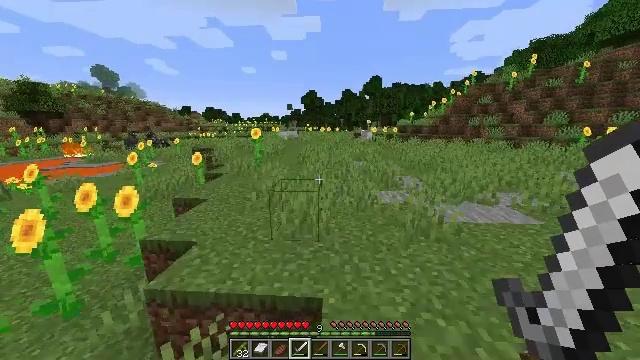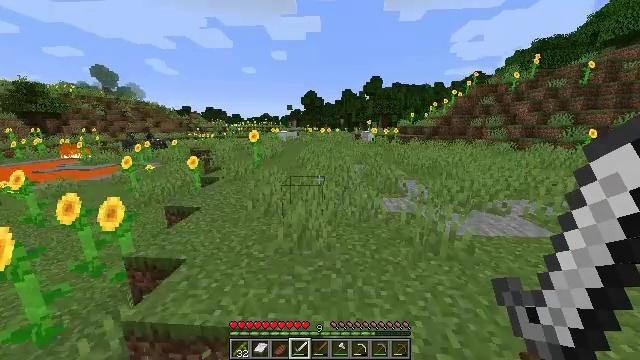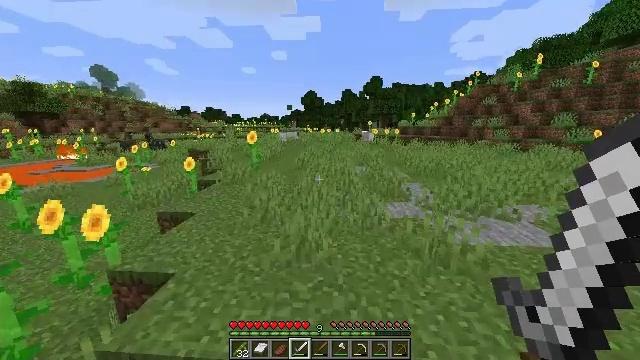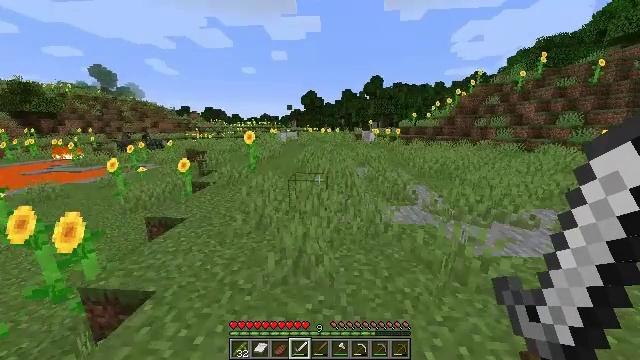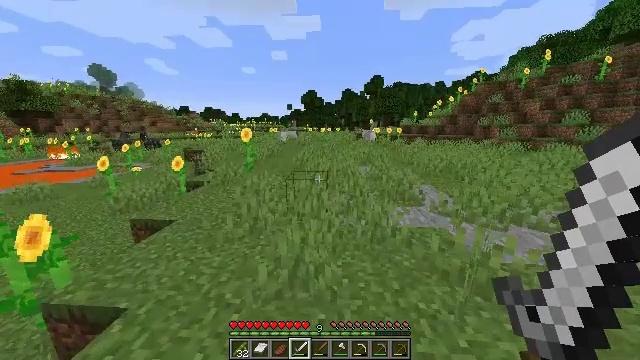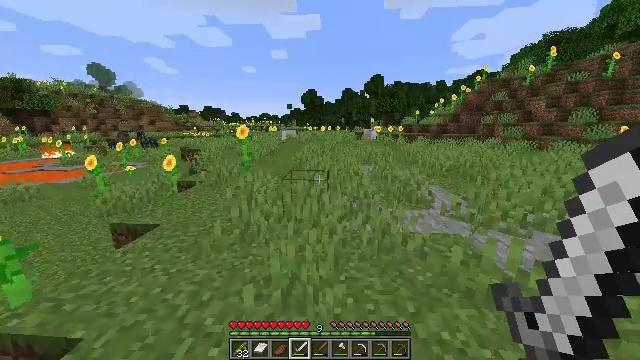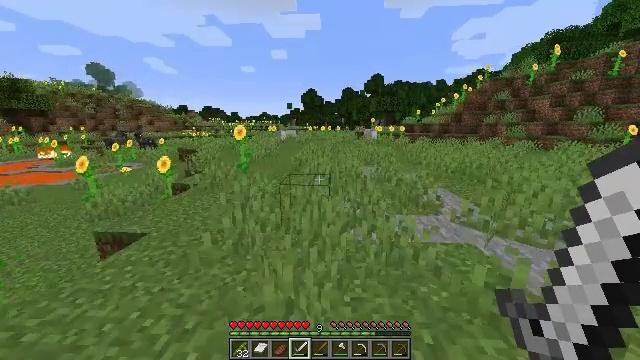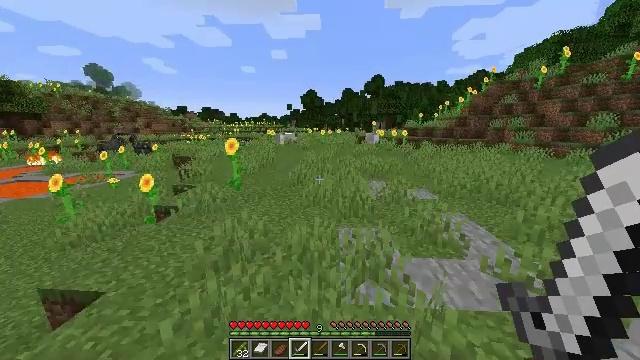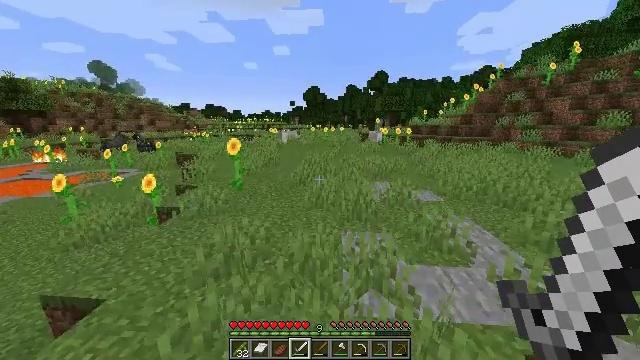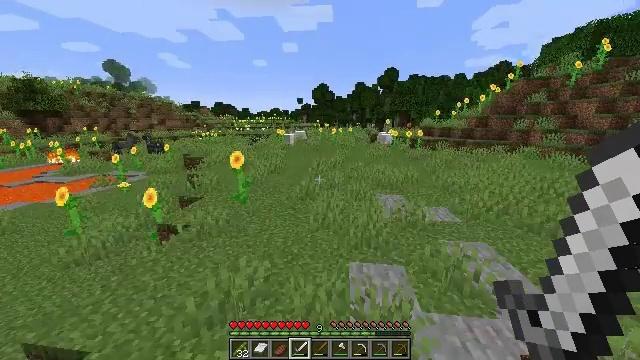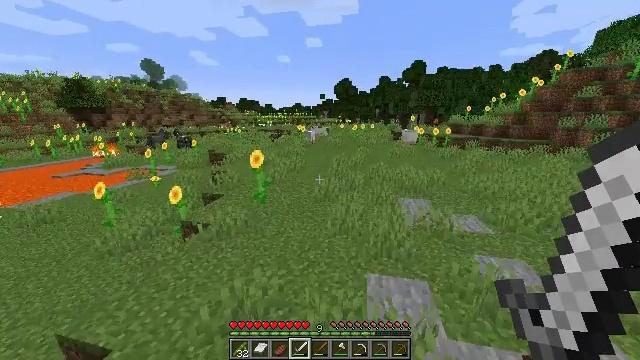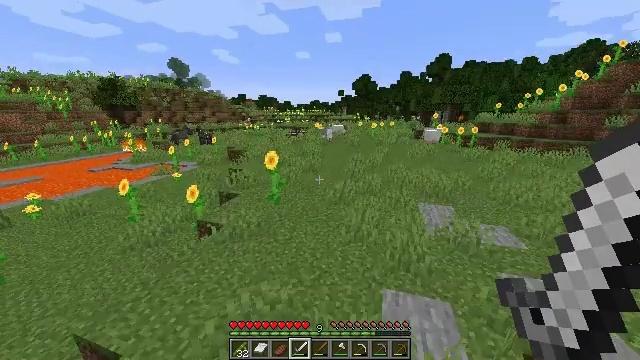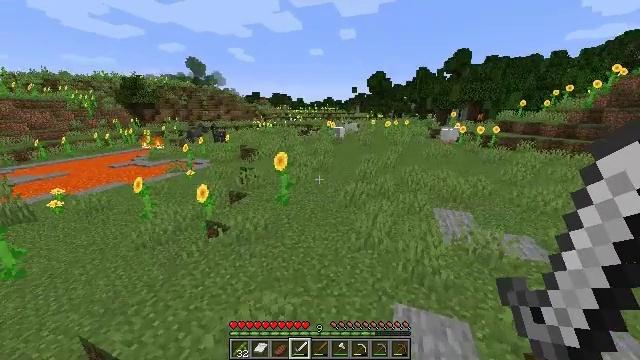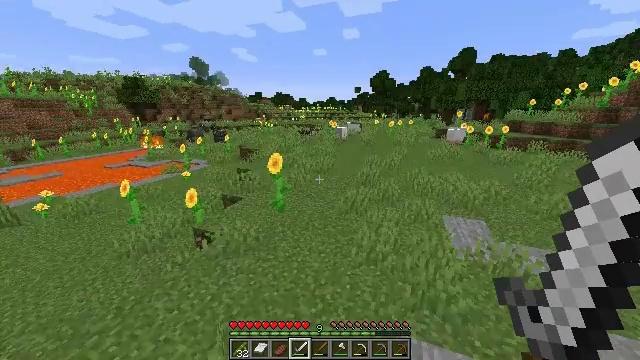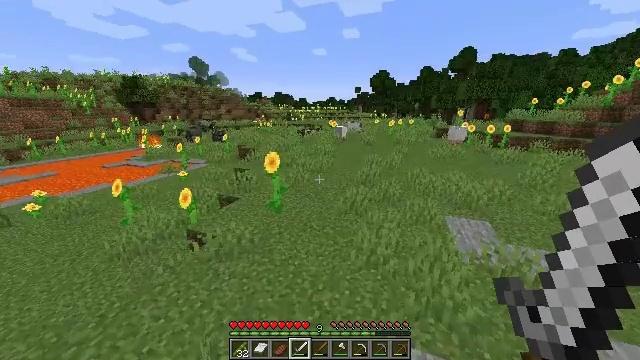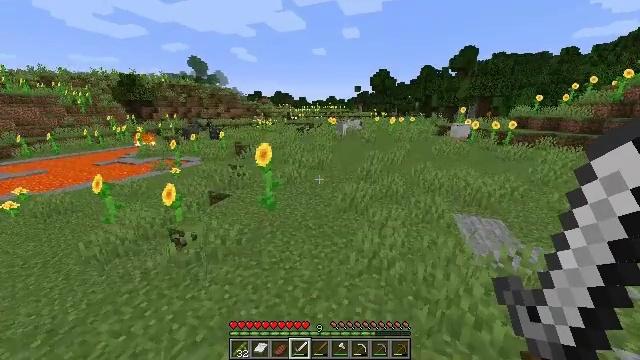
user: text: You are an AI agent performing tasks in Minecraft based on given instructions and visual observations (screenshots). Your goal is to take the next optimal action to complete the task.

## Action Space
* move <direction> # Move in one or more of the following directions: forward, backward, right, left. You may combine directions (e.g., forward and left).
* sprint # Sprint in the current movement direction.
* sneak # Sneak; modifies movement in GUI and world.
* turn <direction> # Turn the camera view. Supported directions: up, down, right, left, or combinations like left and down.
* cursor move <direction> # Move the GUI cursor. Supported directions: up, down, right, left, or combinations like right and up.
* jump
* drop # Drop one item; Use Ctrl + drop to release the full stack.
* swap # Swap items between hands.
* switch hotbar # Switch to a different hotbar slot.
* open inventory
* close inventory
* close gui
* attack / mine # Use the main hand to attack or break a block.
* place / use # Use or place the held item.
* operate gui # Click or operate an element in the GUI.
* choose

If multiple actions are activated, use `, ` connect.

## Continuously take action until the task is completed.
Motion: motion action
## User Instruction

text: Mine the sweet berry bush.
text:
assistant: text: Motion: move forward, jump
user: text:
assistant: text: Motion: move forward, jump
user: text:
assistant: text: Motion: move forward, jump
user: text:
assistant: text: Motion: move forward, jump
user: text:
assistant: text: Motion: move forward, jump
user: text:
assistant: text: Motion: move forward, sprint, jump
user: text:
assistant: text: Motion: move forward, sprint, jump
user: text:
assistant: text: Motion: move forward, sprint, jump
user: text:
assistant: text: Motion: move forward, sprint, turn left, jump
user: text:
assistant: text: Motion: move forward, turn left and down, jump
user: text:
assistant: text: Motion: move forward, turn left, jump
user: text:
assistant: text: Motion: move forward, turn left, jump
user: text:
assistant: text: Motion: move forward, jump
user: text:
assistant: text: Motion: move forward, jump
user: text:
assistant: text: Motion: move forward, jump
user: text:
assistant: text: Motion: move forward, sprint, jump
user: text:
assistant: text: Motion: move forward, sprint, jump
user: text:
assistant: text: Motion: move forward, sprint, jump
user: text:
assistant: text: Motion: move forward, jump
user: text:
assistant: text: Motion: move forward, jump
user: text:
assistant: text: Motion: move forward, jump
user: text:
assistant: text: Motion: move forward, jump
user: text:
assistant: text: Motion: move forward, jump
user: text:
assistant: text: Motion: move forward, turn left, jump
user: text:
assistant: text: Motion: move forward, sprint, turn left, jump
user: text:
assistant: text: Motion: move forward, sprint, turn left, jump
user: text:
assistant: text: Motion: move forward, sprint, jump
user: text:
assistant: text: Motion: move forward, turn left, jump
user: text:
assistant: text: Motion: move forward, turn left, jump
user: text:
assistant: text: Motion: move forward, jump